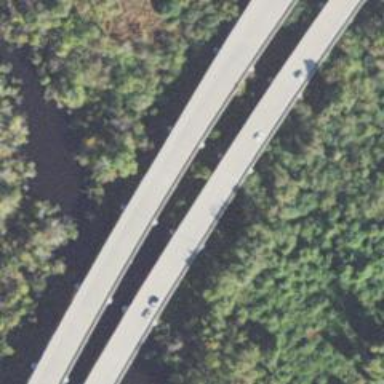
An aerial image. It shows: Beam bridge on motorway.